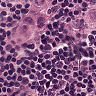
Metastatic tissue present: yes